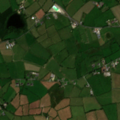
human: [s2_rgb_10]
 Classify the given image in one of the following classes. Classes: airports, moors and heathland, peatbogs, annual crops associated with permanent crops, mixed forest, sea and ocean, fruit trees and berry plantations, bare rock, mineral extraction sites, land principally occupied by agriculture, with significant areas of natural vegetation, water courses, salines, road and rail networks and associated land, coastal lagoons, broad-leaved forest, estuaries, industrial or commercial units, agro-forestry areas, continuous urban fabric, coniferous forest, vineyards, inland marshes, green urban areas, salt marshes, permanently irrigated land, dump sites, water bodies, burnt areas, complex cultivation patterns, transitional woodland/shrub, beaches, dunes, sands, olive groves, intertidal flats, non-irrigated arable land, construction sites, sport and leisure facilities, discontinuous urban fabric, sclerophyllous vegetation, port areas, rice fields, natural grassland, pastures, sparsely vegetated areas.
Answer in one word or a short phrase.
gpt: pastures